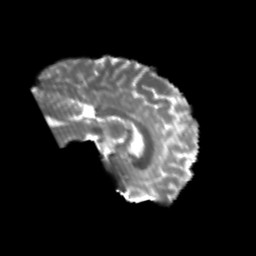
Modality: T2w
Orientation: sagittal
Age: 20
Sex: male
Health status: healthy
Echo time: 0.074 s